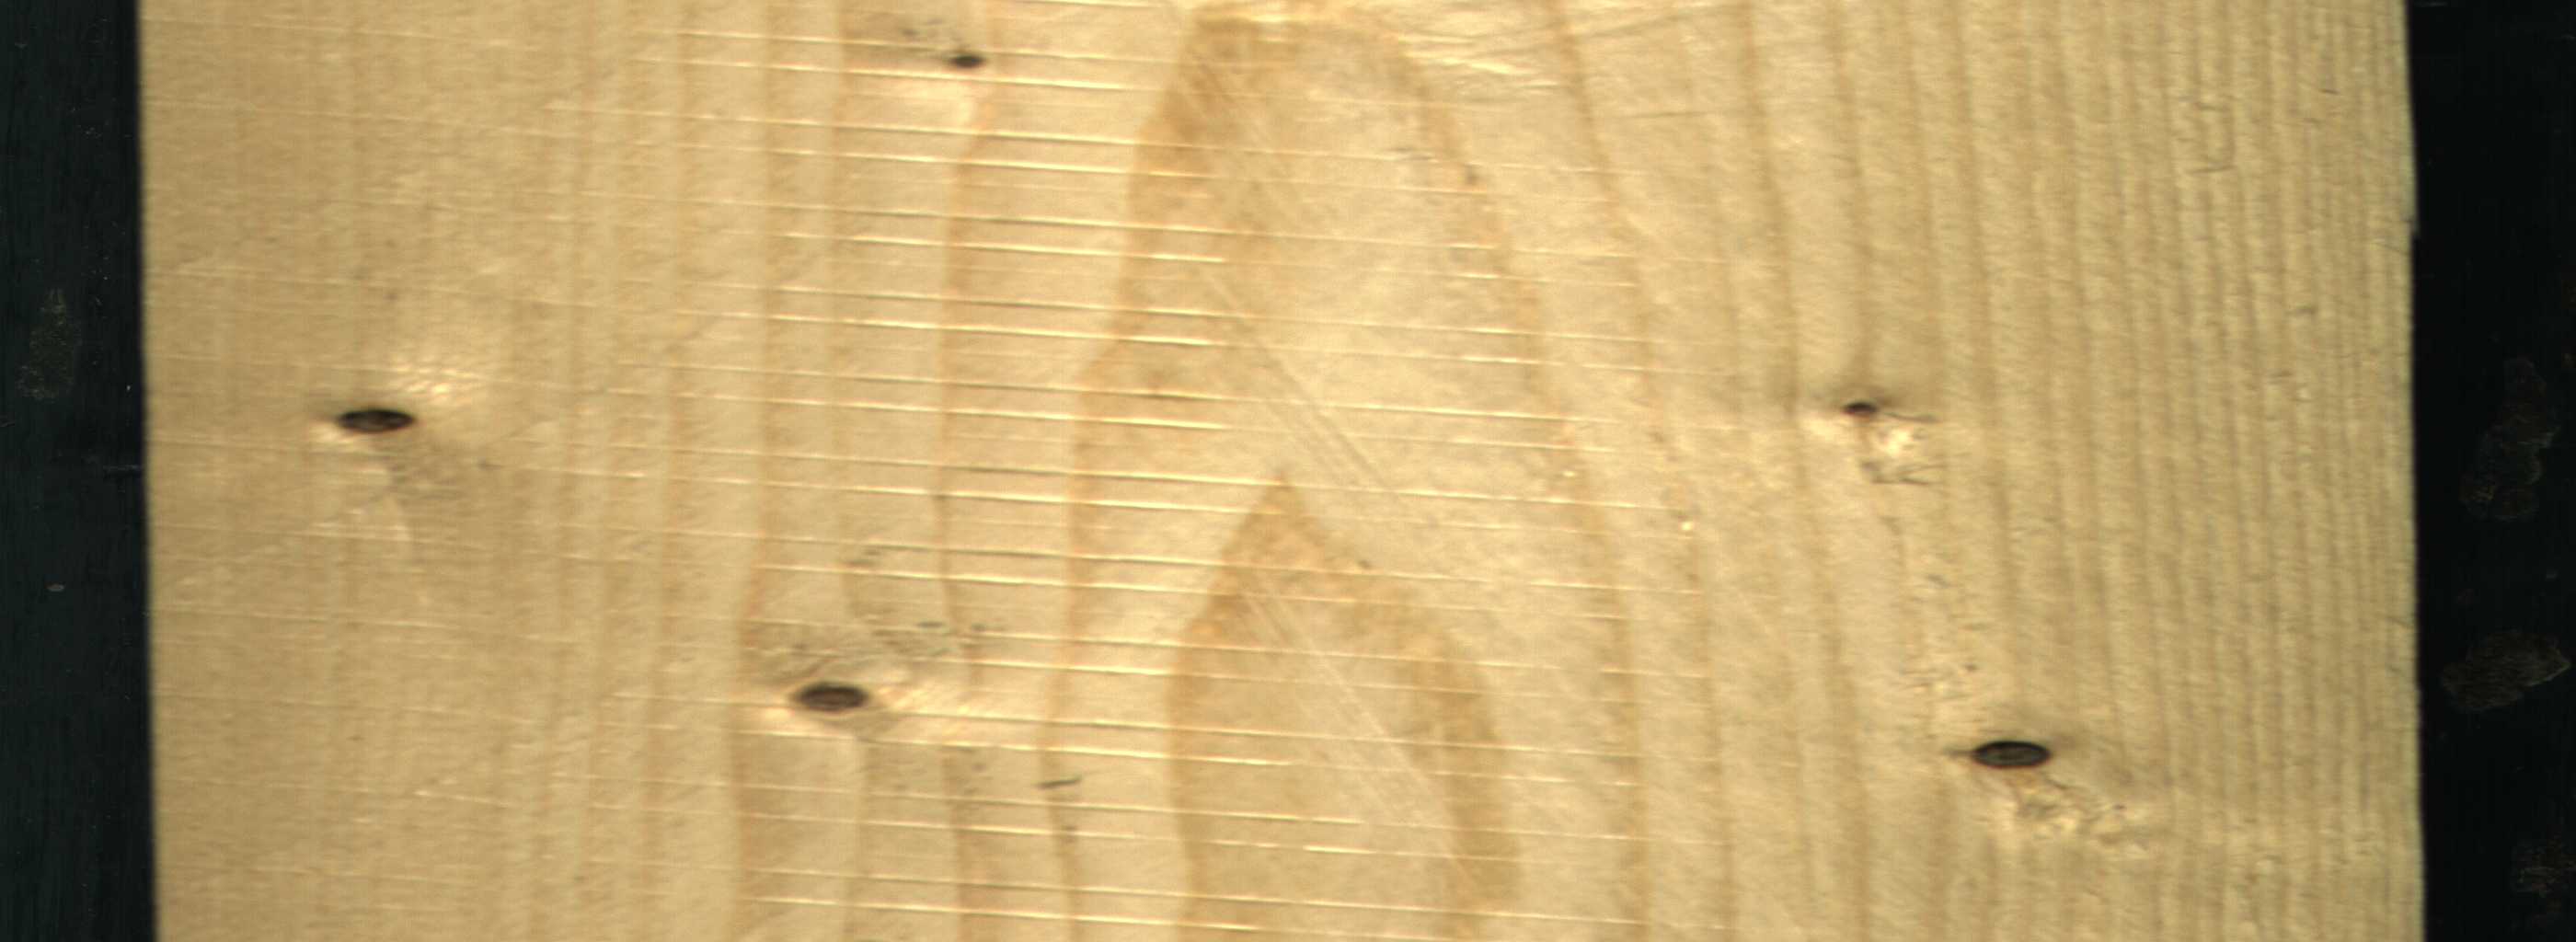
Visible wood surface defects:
Dead_Knot
Dead_Knot
Dead_Knot
Dead_Knot
Dead_Knot